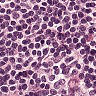
Metastatic tissue present: no